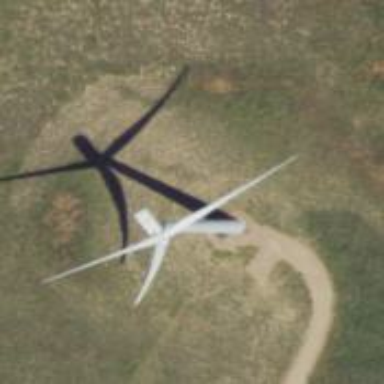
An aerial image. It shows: Wind generator with horizontal axis. The generator is wind turbine.